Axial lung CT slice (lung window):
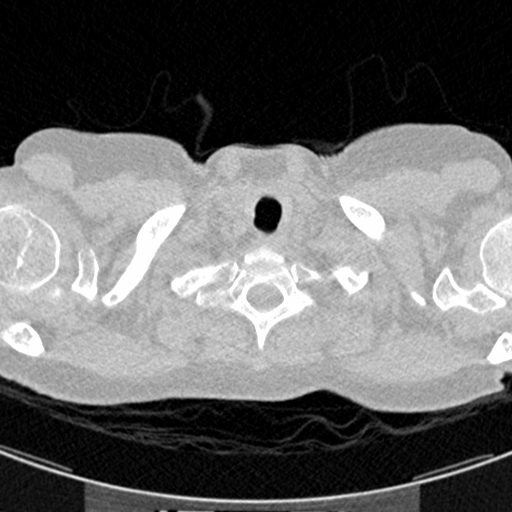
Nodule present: no